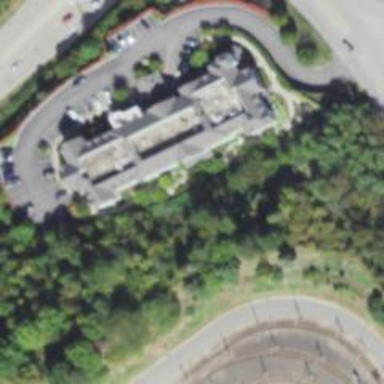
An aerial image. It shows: Nursing home building.